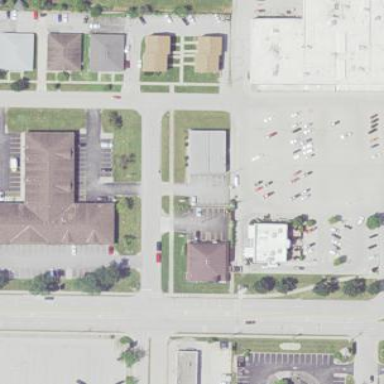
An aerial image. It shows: Retail area.